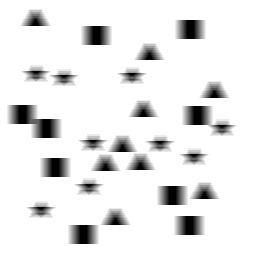
Squares: 9
Triangles: 9
Stars: 9
Total shapes: 27